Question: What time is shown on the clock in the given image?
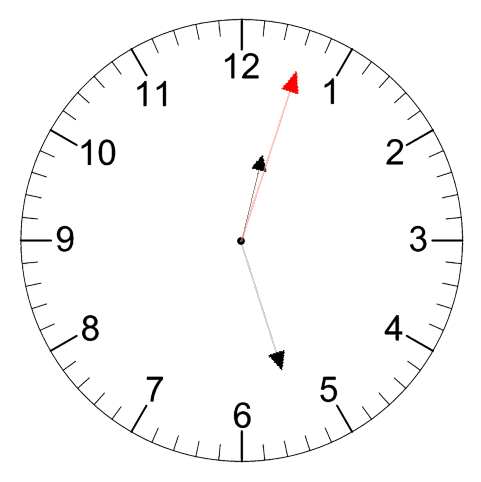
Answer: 12:27:03